七年级 · 度量几何学
如图所示, 下列说法中, 错误的是 ( )

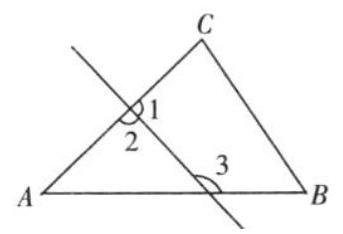
A. $\angle A$ 与 $\angle B$ 是同旁内角
B. $\angle 3$ 与 $\angle 1$ 是同旁内角
C. $\angle 2$ 与 $\angle 3$ 是内错角
D. $\angle 1$ 与 $\angle 2$ 是同位角
答案: D
解析: $A . \angle A$ 与 $\angle B$ 是同旁内角, 说法正确;

B. $\angle 3$ 与 $\angle 1$ 是同旁内角, 说法正确;

$C . \angle 2$ 与 $\angle 3$ 是内错角, 说法正确;

D. $\angle 1$ 与 $\angle 2$ 是邻补角, 原题说法错误,